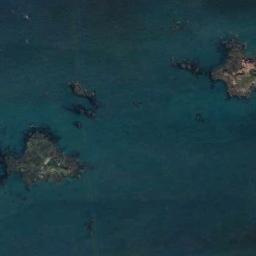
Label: island